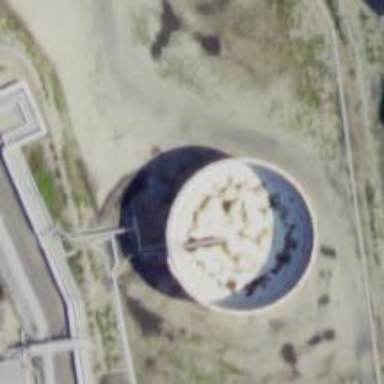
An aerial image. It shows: Storage tank that is man-made.